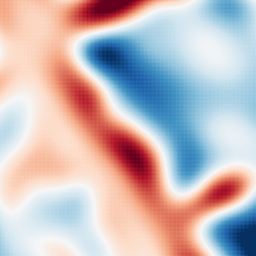
Category: multiscale
Decomposition family: log
Decomposition parameters: sigma: 20
Upsampling method: sinc_blackman
Upsampling parameters: scale: 2
kernel_size: 4
Upsampling scale: 2